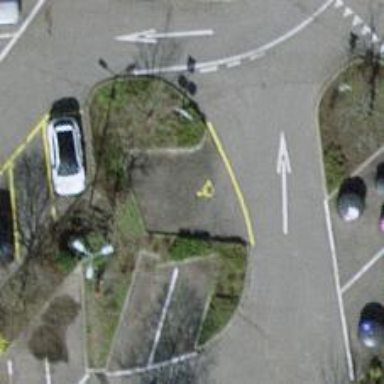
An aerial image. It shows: Designated parking space for disabled individuals.